Field crop: maize
Growth stage: 2
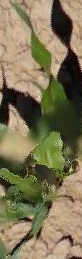
Species: maize